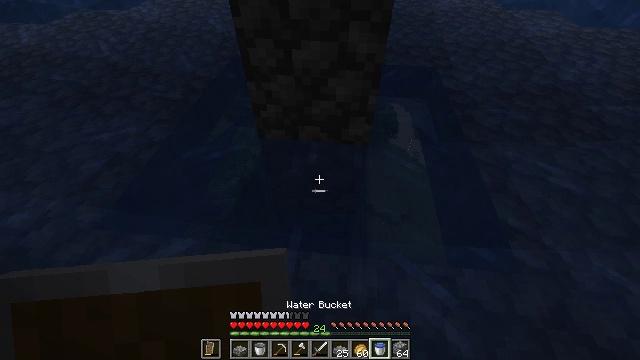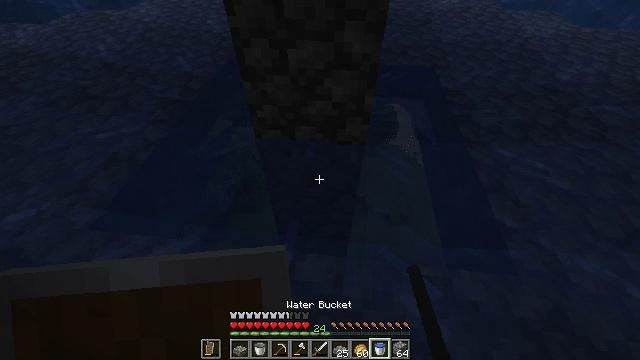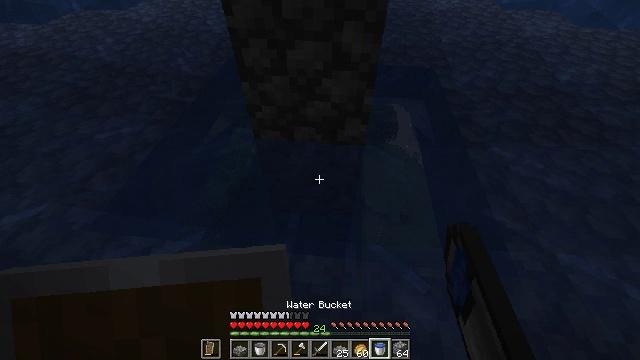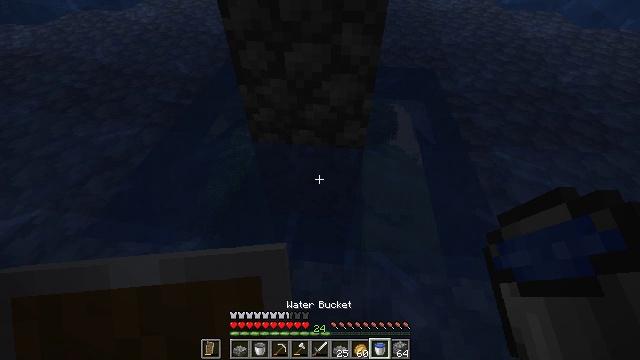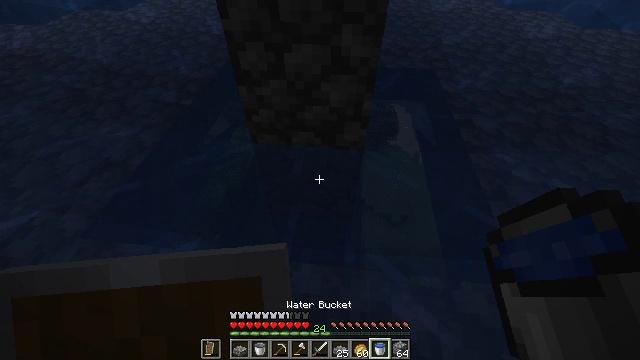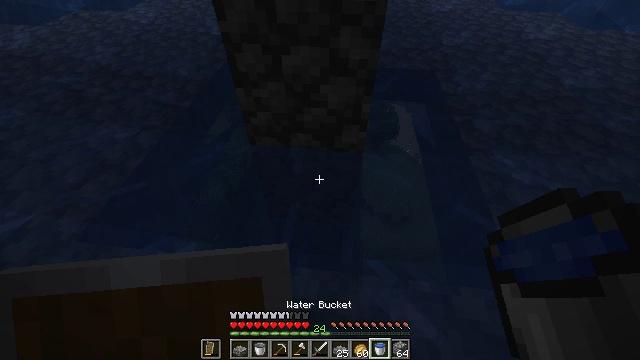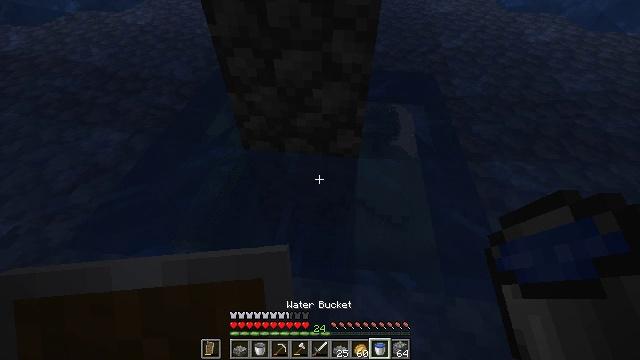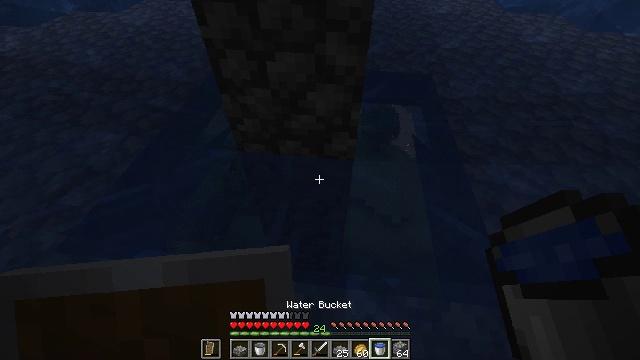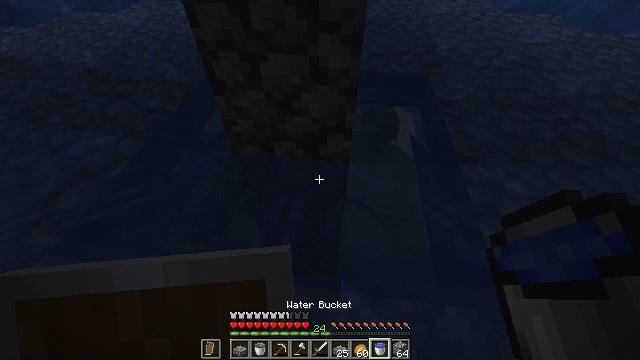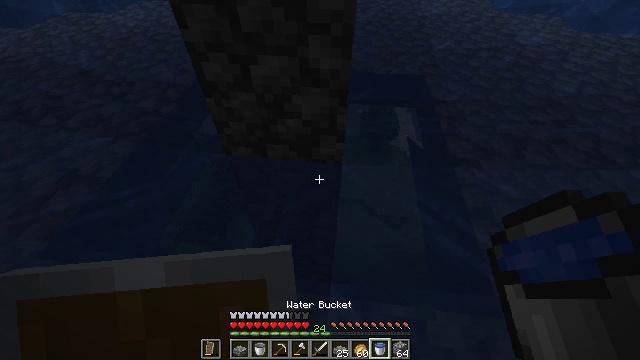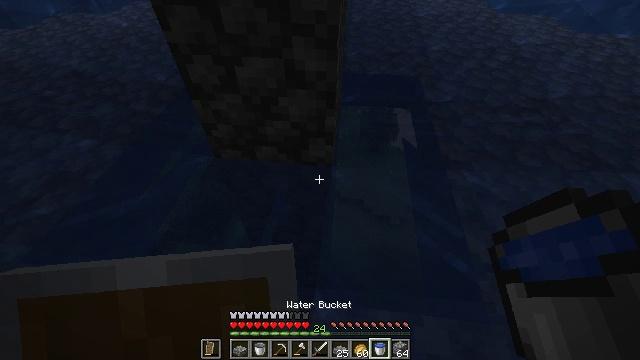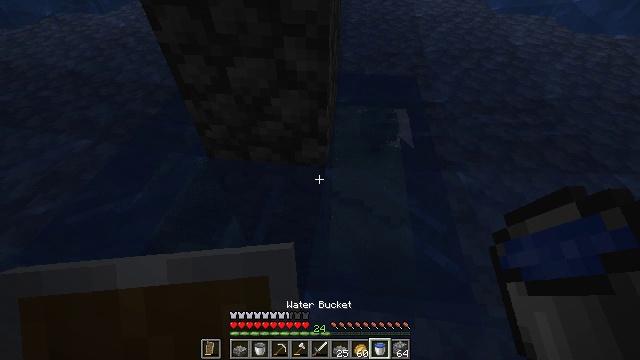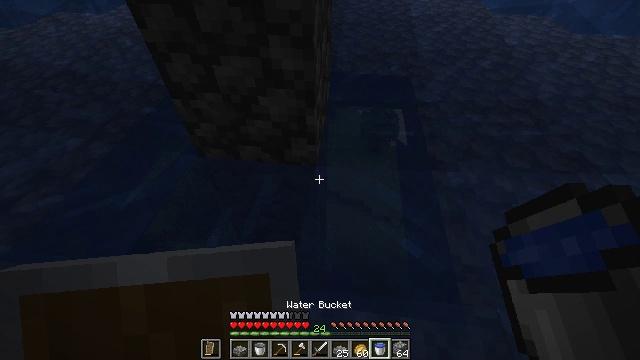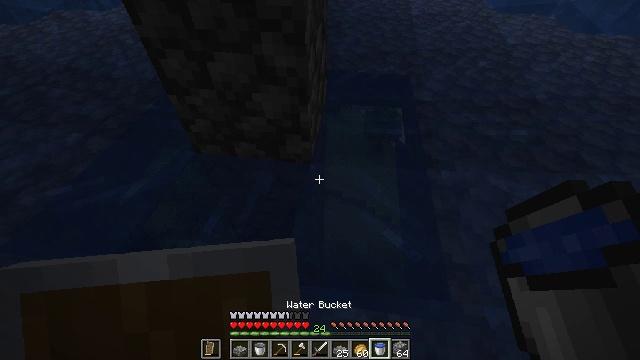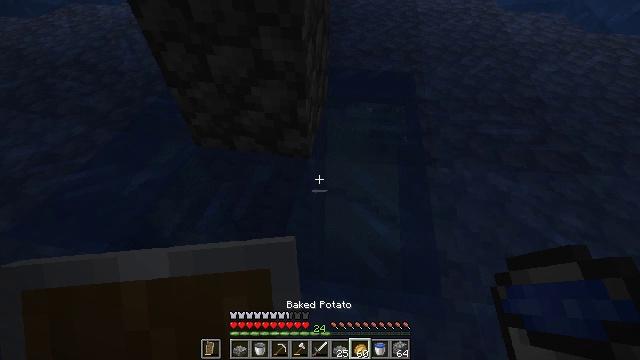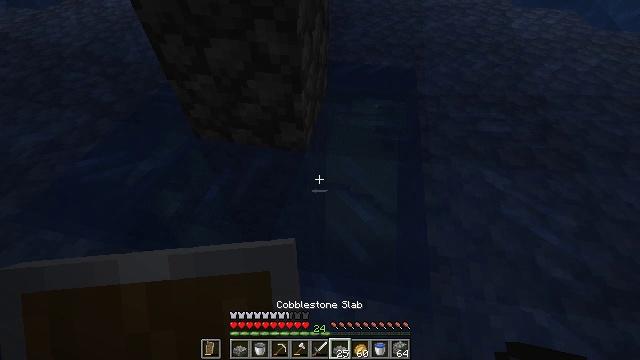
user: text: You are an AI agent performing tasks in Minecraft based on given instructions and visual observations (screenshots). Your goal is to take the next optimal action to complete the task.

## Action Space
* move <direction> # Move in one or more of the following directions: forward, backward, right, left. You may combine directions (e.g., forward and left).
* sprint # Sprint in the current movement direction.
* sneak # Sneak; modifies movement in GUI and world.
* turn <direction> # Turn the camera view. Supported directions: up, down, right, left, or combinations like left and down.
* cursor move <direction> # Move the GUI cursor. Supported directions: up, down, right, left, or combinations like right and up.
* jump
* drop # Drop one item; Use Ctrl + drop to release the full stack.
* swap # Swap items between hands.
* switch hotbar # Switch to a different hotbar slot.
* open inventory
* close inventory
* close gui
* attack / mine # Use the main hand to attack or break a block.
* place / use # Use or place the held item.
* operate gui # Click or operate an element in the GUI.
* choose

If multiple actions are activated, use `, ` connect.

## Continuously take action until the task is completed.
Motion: motion action
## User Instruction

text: Craft an oak sign.
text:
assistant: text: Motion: no_op
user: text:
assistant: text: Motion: no_op
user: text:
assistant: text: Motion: no_op
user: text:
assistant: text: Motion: move right
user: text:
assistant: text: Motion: move right
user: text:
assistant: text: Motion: move right
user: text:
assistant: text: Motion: move right
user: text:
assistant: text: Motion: move right
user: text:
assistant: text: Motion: move right
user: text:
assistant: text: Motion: move right
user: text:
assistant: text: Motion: move back and move right
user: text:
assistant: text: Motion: move back and move right
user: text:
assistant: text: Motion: move back and move right
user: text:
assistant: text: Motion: move back and move right, turn left
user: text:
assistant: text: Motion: move back and move right, turn left
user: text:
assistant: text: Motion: move back and move right, turn left
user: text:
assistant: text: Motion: move back and move right, turn left
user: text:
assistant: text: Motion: move back and move right, turn left
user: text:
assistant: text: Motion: move right, turn left
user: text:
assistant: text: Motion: move right, turn left and up
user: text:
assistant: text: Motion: move right, turn left and up
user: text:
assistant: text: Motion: move right, turn left
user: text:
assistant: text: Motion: move right, turn left and up
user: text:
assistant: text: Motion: move right, turn left and up
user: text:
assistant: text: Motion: move right, turn left
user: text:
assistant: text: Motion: move right, turn left
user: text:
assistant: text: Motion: move right
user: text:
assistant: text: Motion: move right, turn left
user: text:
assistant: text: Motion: move right, turn left
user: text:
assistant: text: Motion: move right